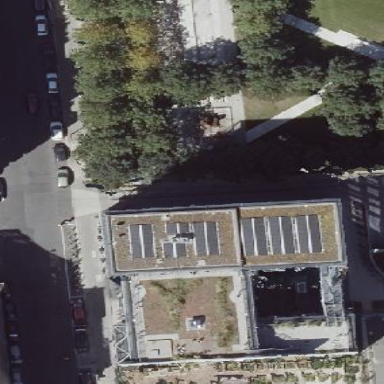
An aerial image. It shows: Office building with flat roof.